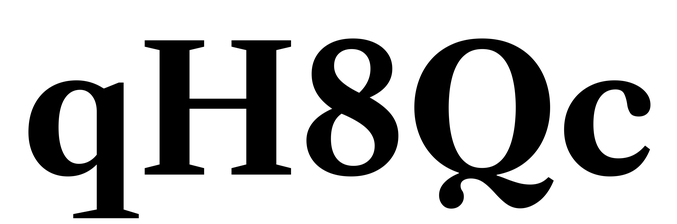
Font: LibreCaslonText_Bold